Question: I have a Problem with my UIButton in my Xamarin-iOS project. I am workign with the great MvvmCross and the FluentLyout-Helpers (see: <URL>. But the layout is not my problem.
I set the Hidden-Property of my UIButton to true. So the button is no longer visible on my view. But the space for the button is still there.
In the following picture, you can see my problem. Between the google+ and the yammer button is a Twitter button (Hidden). But the Space is still there.

My layout-code:
'''
// Set layout-constraints
View.SubviewsDoNotTranslateAutoresizingMaskIntoConstraints();
View.AddConstraints(
View.VerticalStackPanelConstraints(new Margins(10),
txtLabel, fbButton, msButton, goButton, twButton, yaButton));
'''
Every button is created the same way:
'''
var btn = UIButton.FromType(UIButtonType.System);
btn.SetTitle("title", UIControlState.Normal);
btn.Hidden = true;
Add(btn);
'''
How can i avoid this? Any help would be great. Thanks
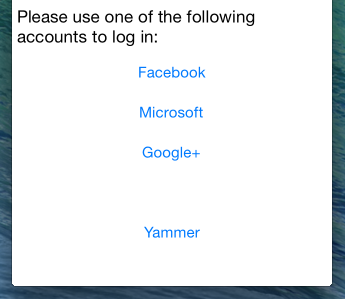
Answer: As you have already noticed, hidden views are still there.
A solution I've found to work is to define constraints between the elements with surrounding the element that needs to be hidden, but with a lower priority.
Then you can use RemoveFromSuperview () to remove a view from the layout. The constraints that use the removed view will break, and the additional constraints you made will take over.
[edit]
Alternatively you could make your buttons part of a tableview (and create them in a tablesource), then you could just remove individual buttons from the tablesource and ask the tableview to update.
[edit2]
Explaining the first suggestion in more detail:
Let's assume we have 4 views inside a viewgroup: | A B C D |.
I'm assuming horizontal direction here because that's easier for writing the post, but you can easily transpose it to vertical. The principle is the same.
Normally we would just define 5 constraints to positions them in the horizontal direction.
'''
| to A
A to B
B to C
C to D
D to |
'''
Now if we remove B using RemoveFromSuperview(), we will also break the constraints that use B. The result is a broken layout.
So let's give the previous five constraints a priority of 1000. And specify some more.
'''
| to B
A to C
B to D
C to |
'''
And let's give them a lower priority of 900.
Now when I call RemoveFromSuperview() on B the following will happen:
'''
A to B is broken
B to C is broken
A to C takes over
'''
And if I want I can also call RemoveFromSuperview() on D:
'''
C to D is broken
D to | is broken
C to | takes over
'''
If we want to be able to delete two consecutive views, we need to specify:
'''
| to C
A to D
B to |
'''
This method does have it's limits.
For one, it doesn't really scale efficiently when confronted with 10's of view.
Nor does it scale efficiently when you want to be able to remove 3 or even more views.
But in simple cases it does work and for the other cases you can use TableView with TableSource.